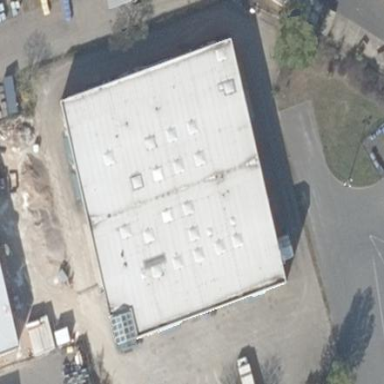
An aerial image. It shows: Industrial building with works.